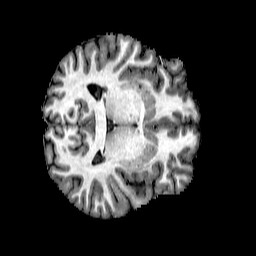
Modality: T1w
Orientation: axial
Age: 28
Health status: healthy
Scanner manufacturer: philips
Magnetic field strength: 3 T
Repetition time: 0.007813 s
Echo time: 0.003588 s